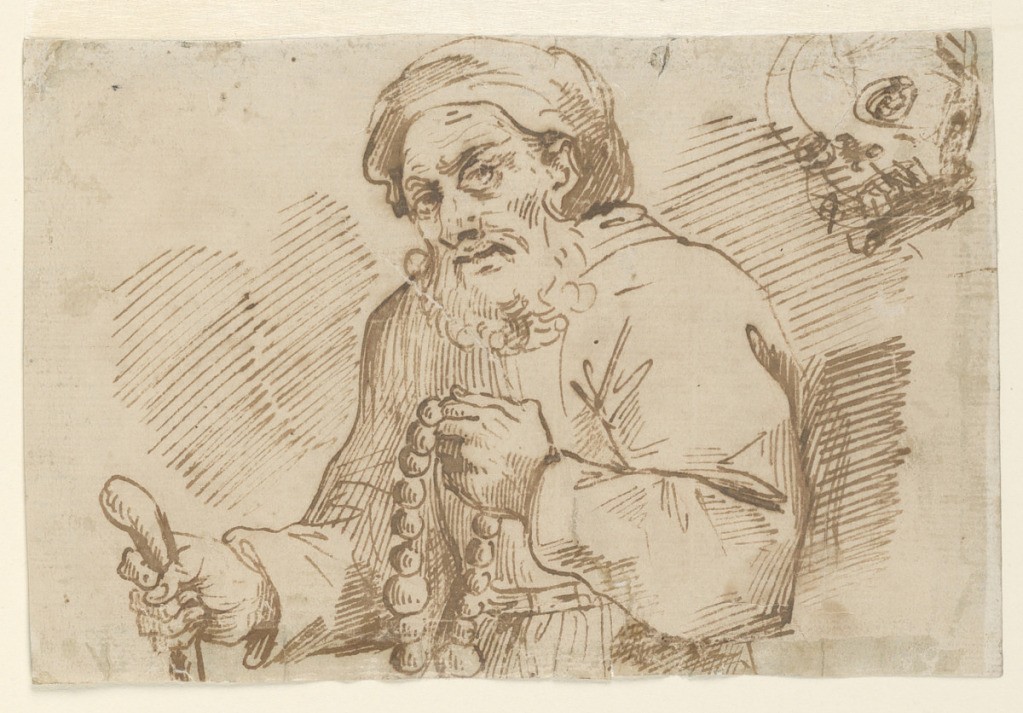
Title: Half-length Sketch of an Elderly Pilgrim
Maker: Agostino Carracci, Italian, 1557 – 1602
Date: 1575–1600
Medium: Pen and brown ink on cream laid paper
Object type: Drawing
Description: Half-length, elderly bearded man, facing half left, holds a walking stick in his right hand and clutches a string of beads in his left. A sketch of what appears to be a skull appears on the upper right.